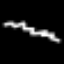
Label: squiggle